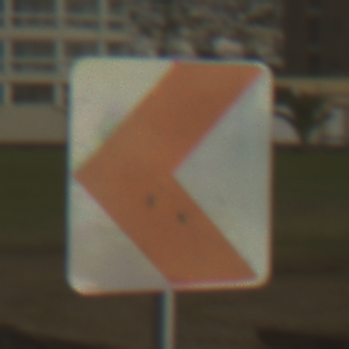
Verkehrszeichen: RichtungstafelnInKurvenKleinRechts
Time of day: MorningAfternoon
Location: Outdoor (Suburban)
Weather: PartlyCloudy
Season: NotSpecified
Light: Natural